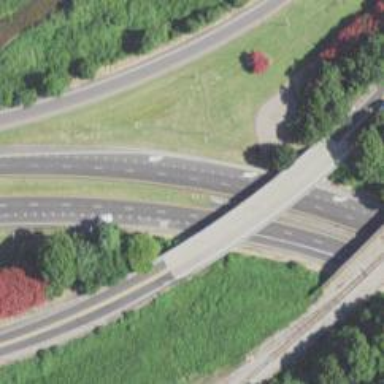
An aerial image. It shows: Primary link highway that goes over bridge.